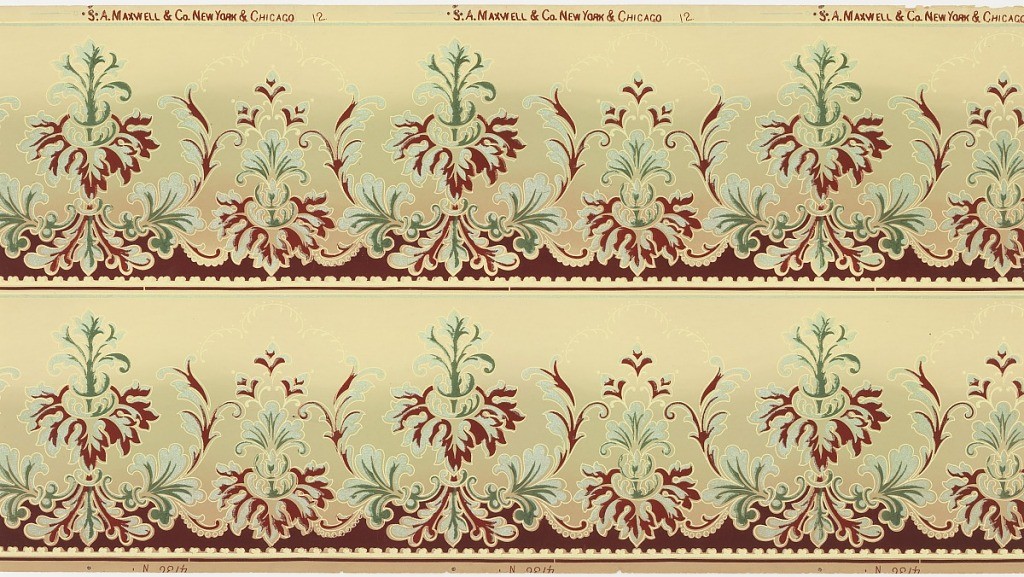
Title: Frieze
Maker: Maxwell & Co., S.A., Chicago, Illinois, USA
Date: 1905–1915
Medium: Machine-printed paper, liquid mica
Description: Printed two borders across the width. Alternating taller and shorter foliate motifs, each element outlined in metallic gold. Background shades from yellow-green at top to tan at bottom